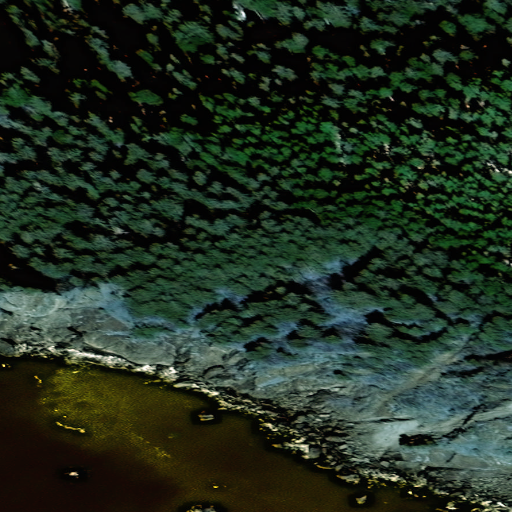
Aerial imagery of cape in Alaska named Cape Fairfield containing only unknown